Field crop: tomato
Growth stage: 1
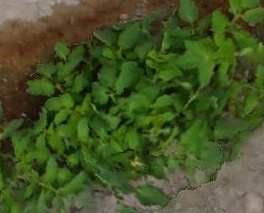
Species: tomato